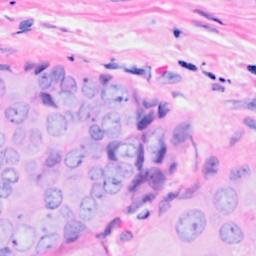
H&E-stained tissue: Breast